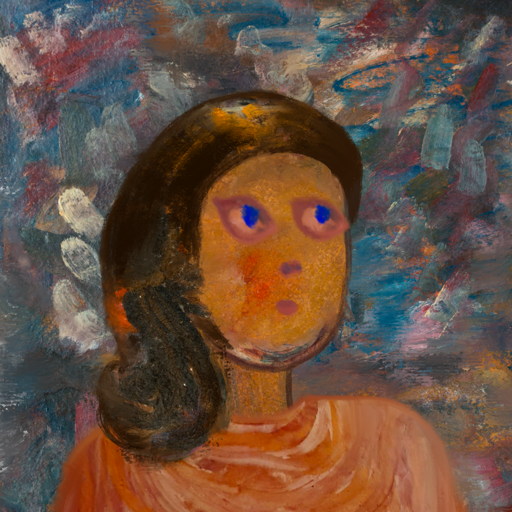
Background: Boggyland, Head And Neck Side: Pipe, Face Side: Mother_And_Son_Mother, Bust: Pious_Lady, Hair Side: Gypsy_Queen, Head Accessory: Blank, Second Necklace: Blank, Necklace: Blank, Baby: Blank